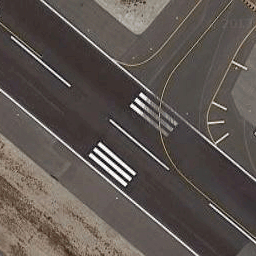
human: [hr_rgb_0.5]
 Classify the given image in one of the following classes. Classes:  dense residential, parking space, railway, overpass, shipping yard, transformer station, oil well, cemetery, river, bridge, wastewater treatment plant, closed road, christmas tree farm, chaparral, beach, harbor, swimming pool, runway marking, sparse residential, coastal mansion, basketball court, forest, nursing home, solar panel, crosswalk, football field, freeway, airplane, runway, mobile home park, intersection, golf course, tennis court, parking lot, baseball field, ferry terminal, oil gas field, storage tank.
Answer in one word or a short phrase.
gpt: runway